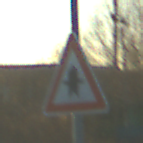
Verkehrszeichen: Vorfahrt
Umgebung: Outdoor, RoadRail
Tageszeit: SunriseSunset
Wetter: PartlyCloudy
Licht: Natural
Jahreszeit: NotSpecified
Kontrast: HighContrast